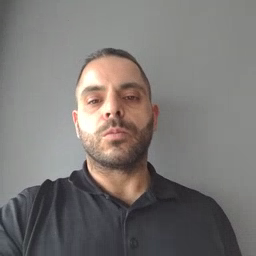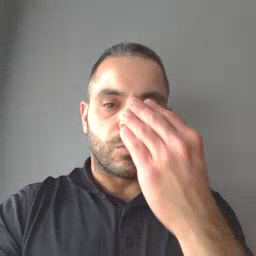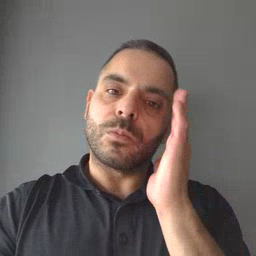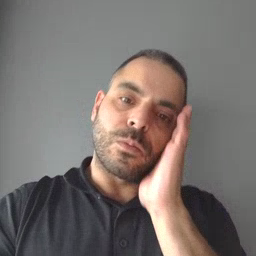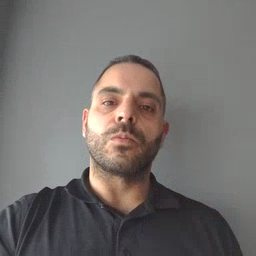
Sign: nap